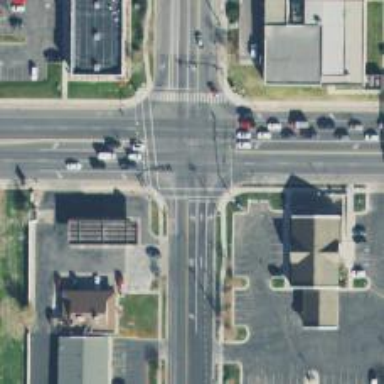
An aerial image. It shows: Crossing with marked lines on the road.